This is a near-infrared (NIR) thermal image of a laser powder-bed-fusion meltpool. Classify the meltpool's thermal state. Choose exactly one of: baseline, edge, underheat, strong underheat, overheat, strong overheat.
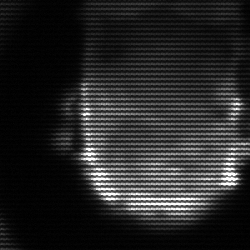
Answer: baseline